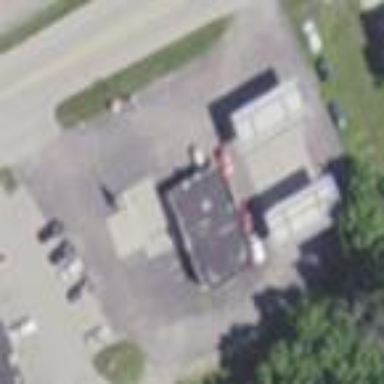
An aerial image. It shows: Fuel station.